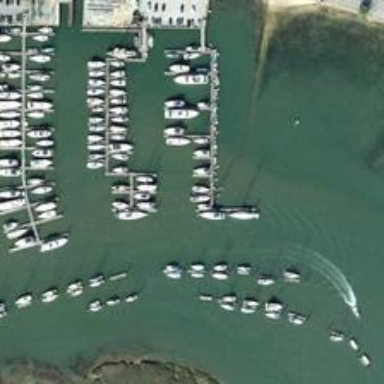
Many boats are in a port near a wharf .